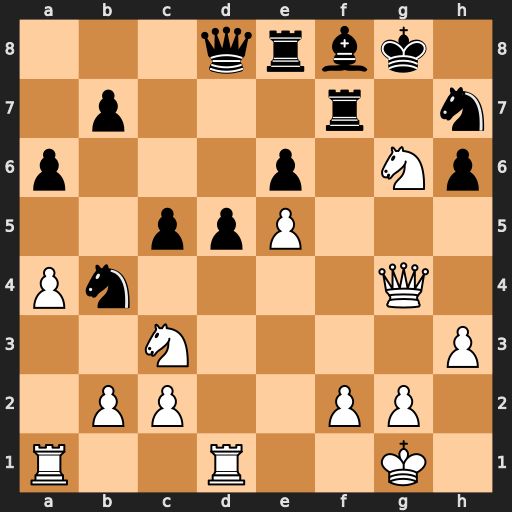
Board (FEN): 3qrbk1/1p3r1n/p3p1Np/2ppP3/Pn4Q1/2N4P/1PP2PP1/R2R2K1
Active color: w
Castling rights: -
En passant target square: -
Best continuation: Ne7+ Kh8 Qg8#